Question: I have a heatmap that contains a lot of 1s and a few 0s
'''
R) m = matrix(rep(1,25),5,5)
R) m[c(1,5,7,8,3,5)] = 0
R) m
[,1] [,2] [,3] [,4] [,5]
[1,] 0 1 1 1 1
[2,] 1 0 1 1 1
[3,] 0 0 1 1 1
[4,] 1 1 1 1 1
[5,] 0 1 1 1 1
R) heatMap <- heatmap(m, Rowv=NA, Colv=NA, col = heat.colors(256), scale="none", margins=c(5,5), na.rm=T)
'''

In the heat map I 'scale='none'' as I have sometimes matrices with only 1 or 0 (and scaling fail in that case), how can I make the heatmap to get darker colors for higher numbers ?
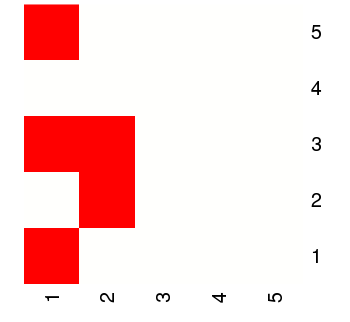
Answer: The simplest way is to just reverse the vector of heat colors:
'''
heatmap(m, Rowv=NA, Colv=NA, col = rev(heat.colors(256)),
scale="none", margins=c(5,5), na.rm=T)
'''